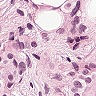
Metastatic tissue present: yes